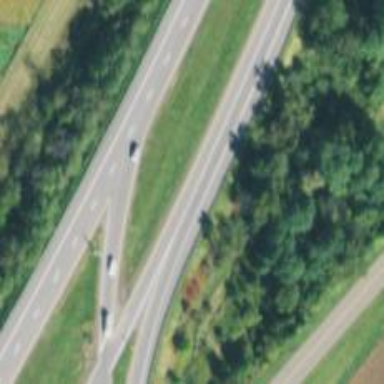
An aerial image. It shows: Trunk highway that is also expressway for motor vehicles.